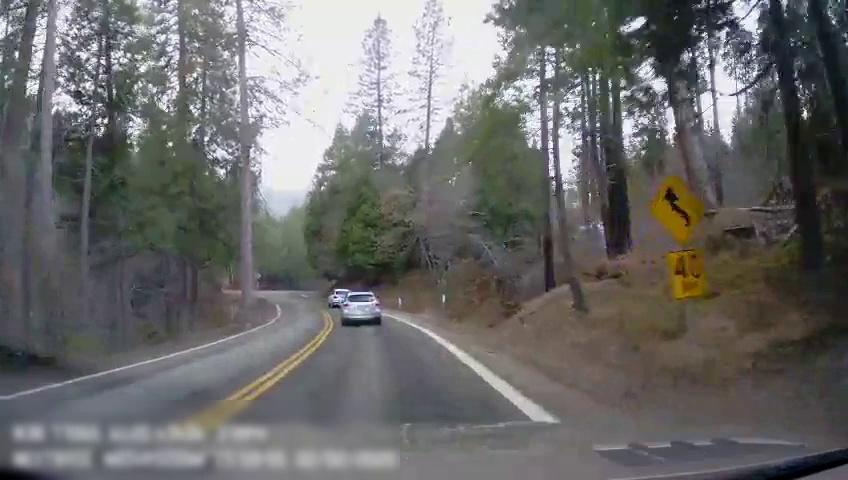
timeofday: Day
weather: Cloudy
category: Drivable Space
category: Vehicles | SUV
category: Vehicles | SUV
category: Lanes | Alternate Lane
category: Lanes | Current Lane
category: Lanes | Opposite Lane
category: Lanes | Opposite Lane
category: Traffic | Signs
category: Traffic | Signs